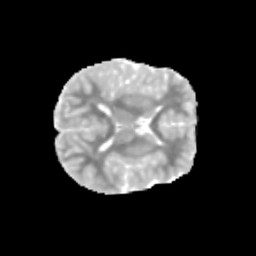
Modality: MD
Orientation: axial
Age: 11
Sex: male
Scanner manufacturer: siemens
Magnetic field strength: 3 T
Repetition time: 3.8 s
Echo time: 0.07 s